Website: walmart
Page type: account-selection
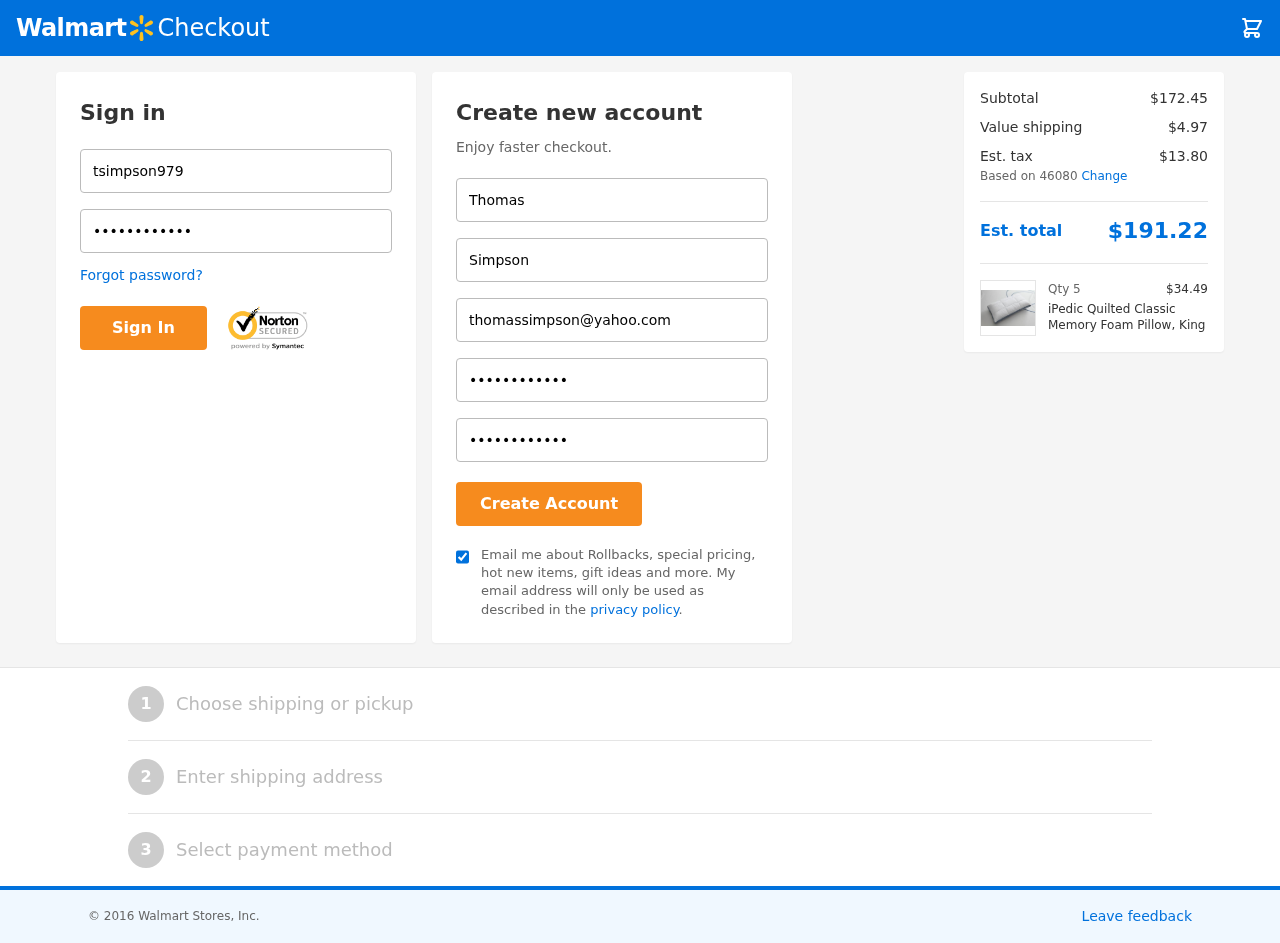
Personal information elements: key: PII_EMAIL
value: thomassimpson@yahoo.com
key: PII_FIRSTNAME
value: Thomas
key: PII_LASTNAME
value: Simpson
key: PII_LOGIN_USERNAME
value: tsimpson979
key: PII_POSTCODE
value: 46080
Product elements: key: PRODUCT1_NAME
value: iPedic Quilted Classic Memory Foam Pillow, King
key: PRODUCT1_PRICE
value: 34.49
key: PRODUCT1_QUANTITY
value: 5
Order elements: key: ORDER_SUBTOTAL
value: $172.45
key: ORDER_SHIPPING_COST
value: $4.97
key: ORDER_TAX
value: $13.80
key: ORDER_TOTAL
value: $191.22